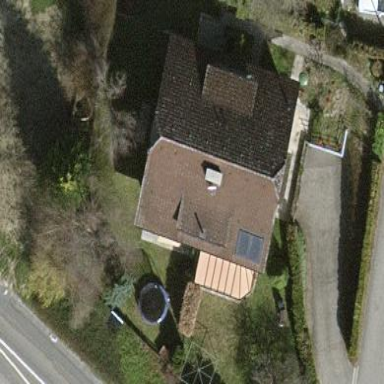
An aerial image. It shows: Simple and straightforward house.